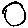
Label: circle